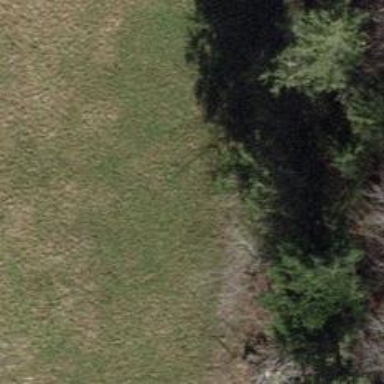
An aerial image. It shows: Grassy path.